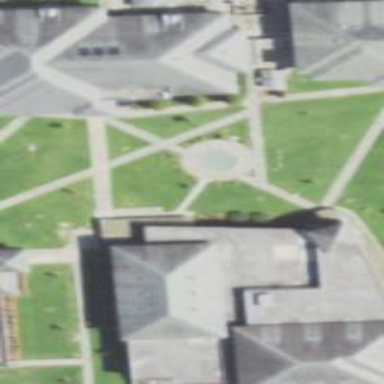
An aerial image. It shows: Theater building.